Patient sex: F
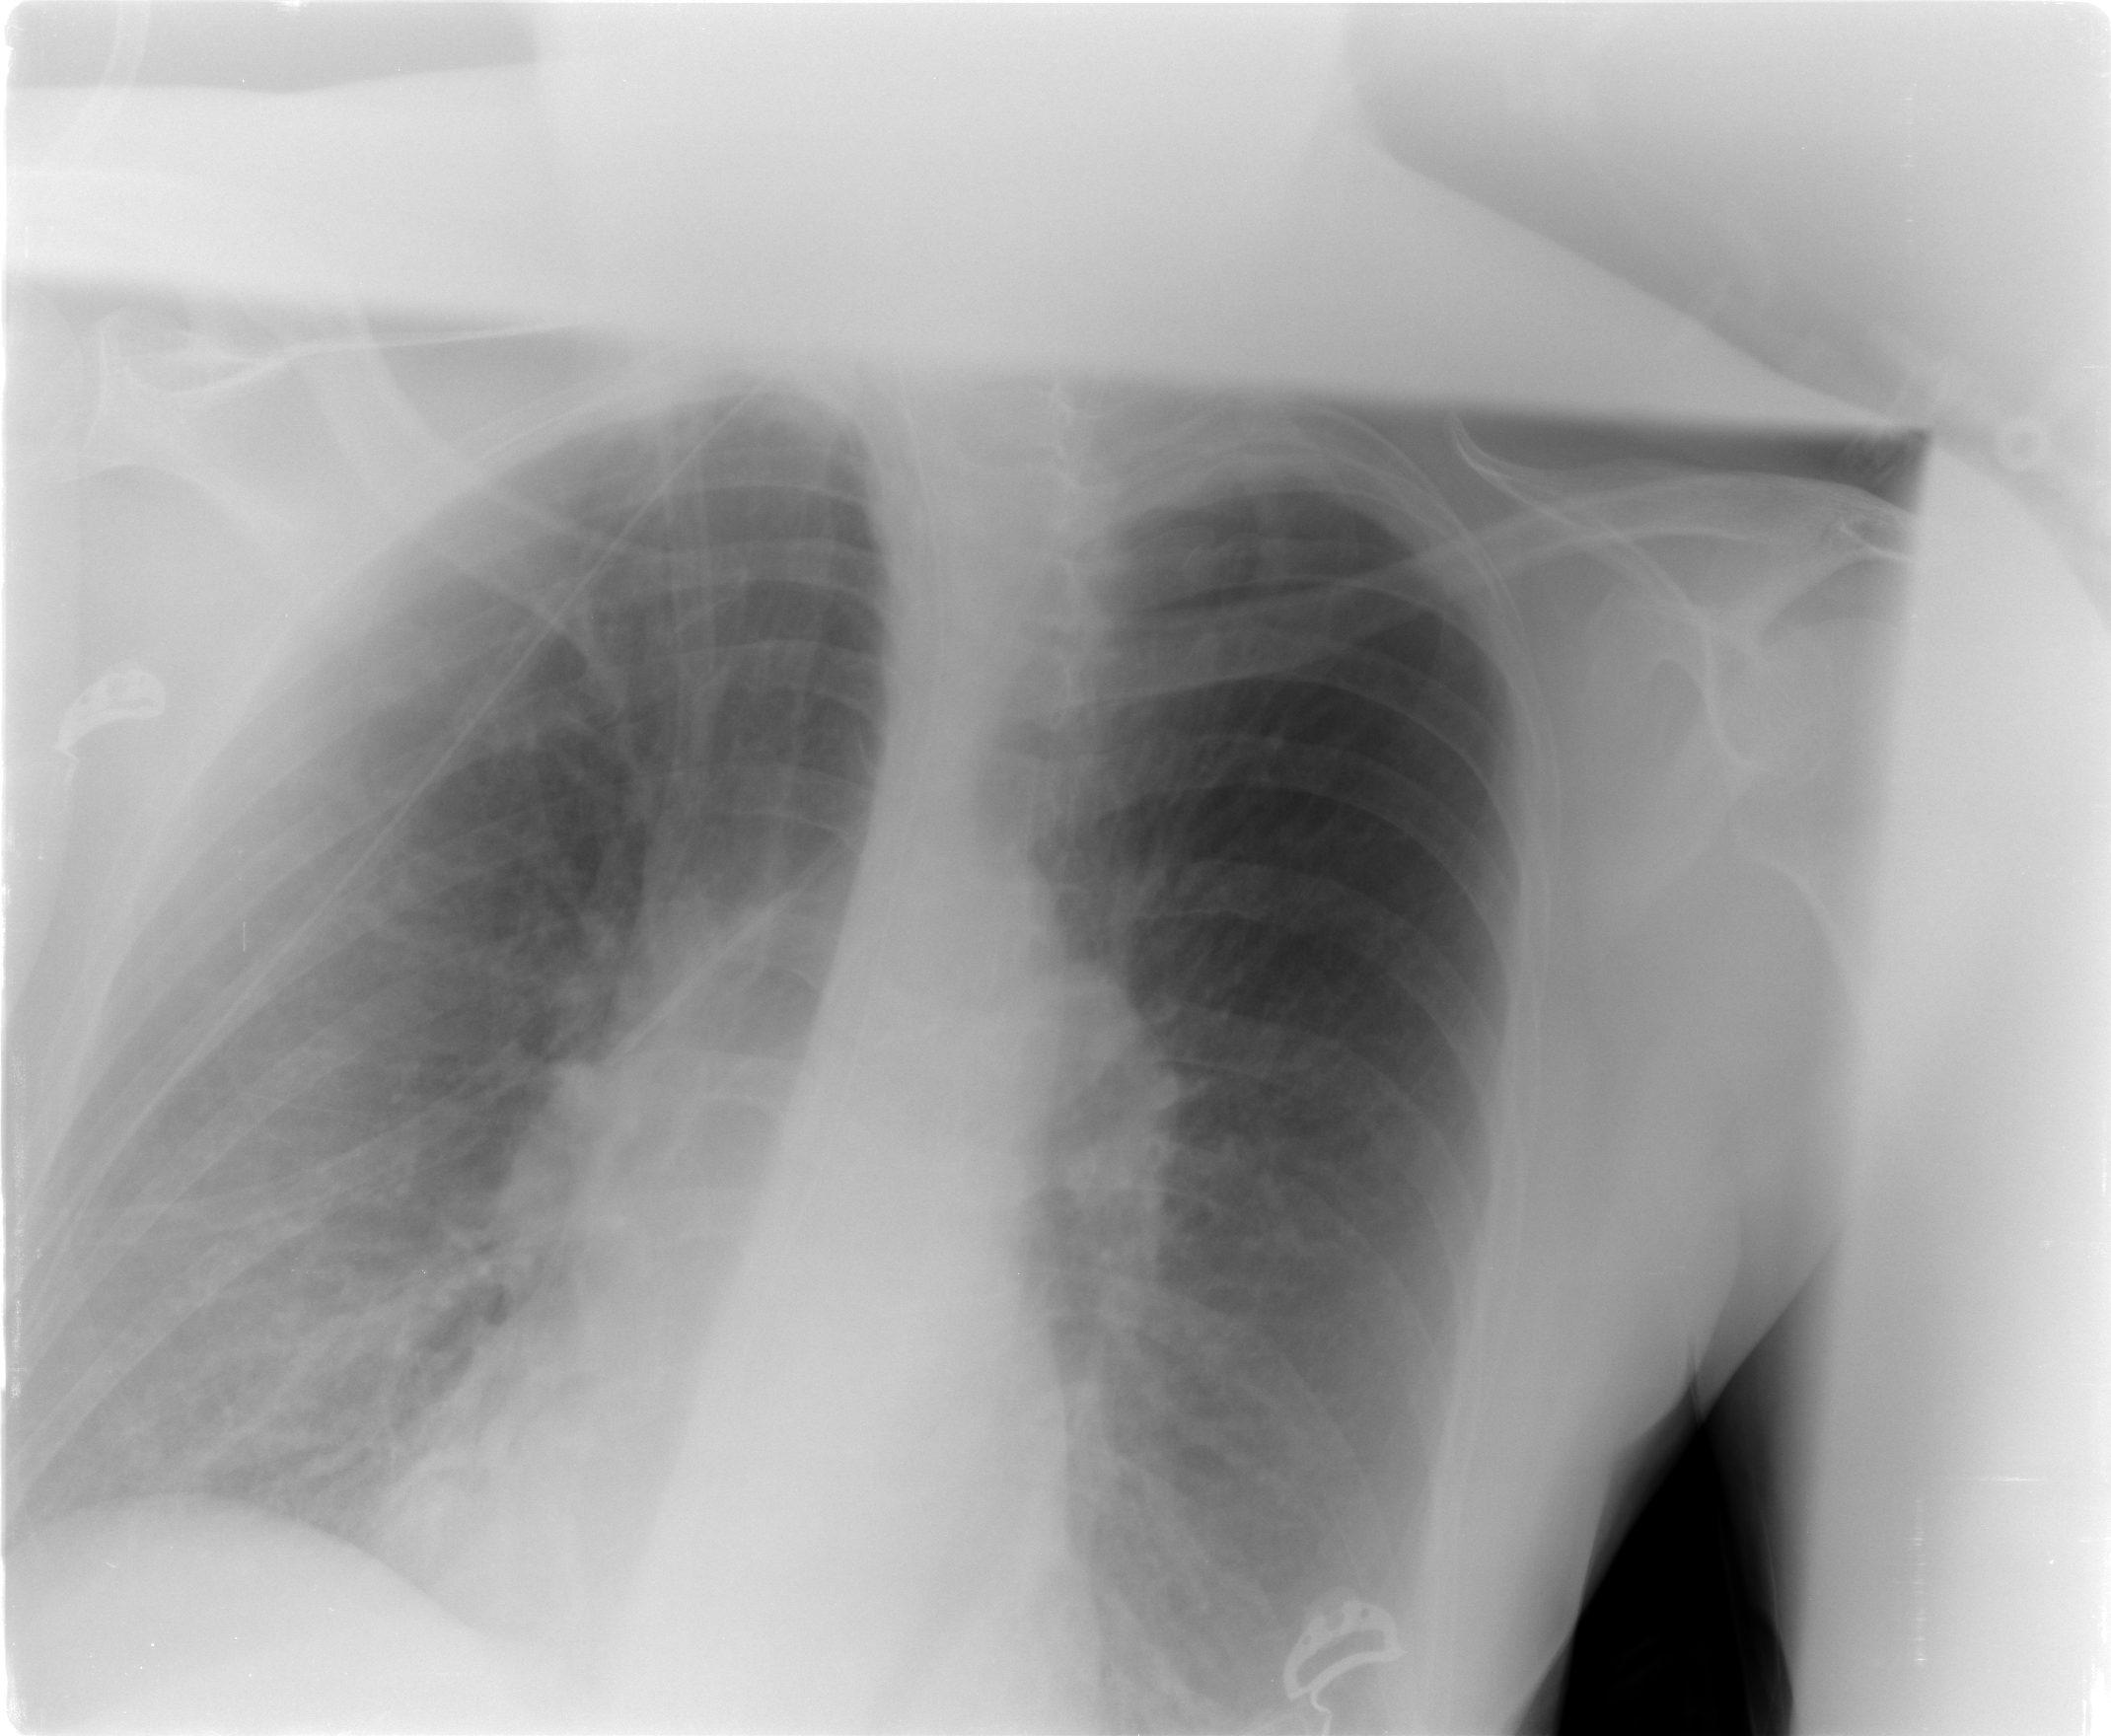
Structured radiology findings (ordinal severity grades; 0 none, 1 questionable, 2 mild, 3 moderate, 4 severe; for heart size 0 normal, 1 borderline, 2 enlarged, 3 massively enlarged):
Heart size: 0
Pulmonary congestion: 0
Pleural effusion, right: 1
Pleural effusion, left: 1
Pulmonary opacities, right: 0
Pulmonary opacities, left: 0
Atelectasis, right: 2
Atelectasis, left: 2